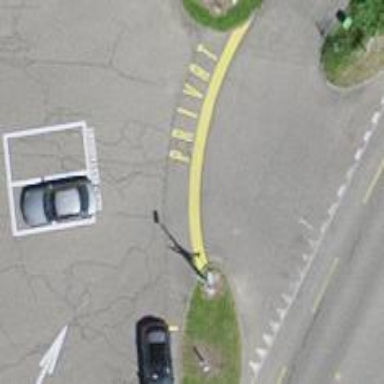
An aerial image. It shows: Road serving as parking aisle.